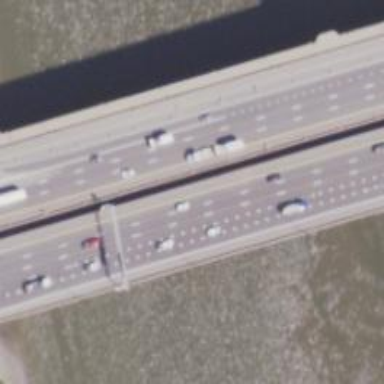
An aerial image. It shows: Motorway bridge.